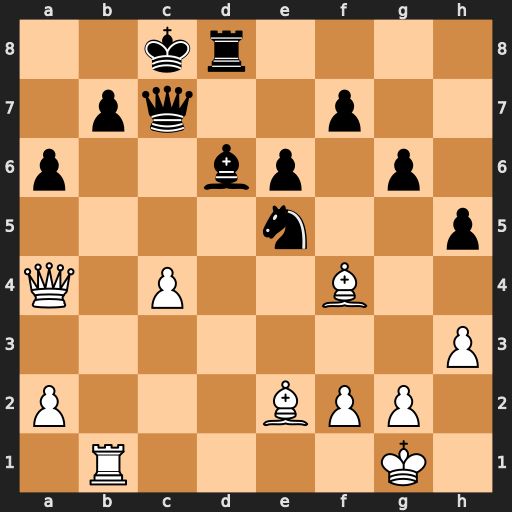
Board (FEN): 2kr4/1pq2p2/p2bp1p1/4n2p/Q1P2B2/7P/P3BPP1/1R4K1
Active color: w
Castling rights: -
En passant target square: -
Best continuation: c5 Qc6 Qxc6+